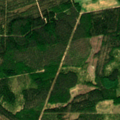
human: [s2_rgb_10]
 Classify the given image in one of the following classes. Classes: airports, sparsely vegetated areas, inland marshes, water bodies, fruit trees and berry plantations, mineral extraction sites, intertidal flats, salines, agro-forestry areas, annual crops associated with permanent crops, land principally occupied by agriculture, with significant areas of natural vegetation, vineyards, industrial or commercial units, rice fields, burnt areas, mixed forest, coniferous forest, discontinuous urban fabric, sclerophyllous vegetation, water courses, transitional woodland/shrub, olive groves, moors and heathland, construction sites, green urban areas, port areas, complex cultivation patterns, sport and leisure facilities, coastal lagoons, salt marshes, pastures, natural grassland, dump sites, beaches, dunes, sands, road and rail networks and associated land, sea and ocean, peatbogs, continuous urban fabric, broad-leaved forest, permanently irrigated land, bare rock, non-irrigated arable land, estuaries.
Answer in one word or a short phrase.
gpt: land principally occupied by agriculture, with significant areas of natural vegetation, coniferous forest, mixed forest, transitional woodland/shrub